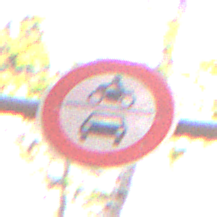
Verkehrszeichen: VerbotKraftfahrzeuge
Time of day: MorningAfternoon
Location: Outdoor (Nature)
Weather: Overcast
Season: Autumn
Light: Natural